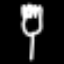
Label: fork